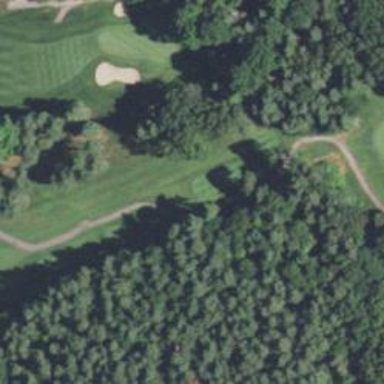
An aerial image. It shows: View of golf hole.